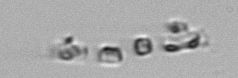
Label: Skeletonema